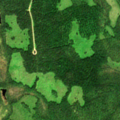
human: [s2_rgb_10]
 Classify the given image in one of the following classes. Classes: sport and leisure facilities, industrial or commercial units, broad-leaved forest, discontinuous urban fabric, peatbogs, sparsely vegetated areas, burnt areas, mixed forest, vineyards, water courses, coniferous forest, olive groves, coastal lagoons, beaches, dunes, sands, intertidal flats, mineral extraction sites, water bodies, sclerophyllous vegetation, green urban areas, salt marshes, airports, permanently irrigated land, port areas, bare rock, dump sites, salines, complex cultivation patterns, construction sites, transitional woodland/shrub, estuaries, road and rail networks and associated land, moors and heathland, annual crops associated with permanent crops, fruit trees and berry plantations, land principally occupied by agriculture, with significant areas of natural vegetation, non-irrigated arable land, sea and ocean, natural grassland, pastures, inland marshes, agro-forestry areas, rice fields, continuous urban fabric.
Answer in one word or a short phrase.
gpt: coniferous forest, transitional woodland/shrub